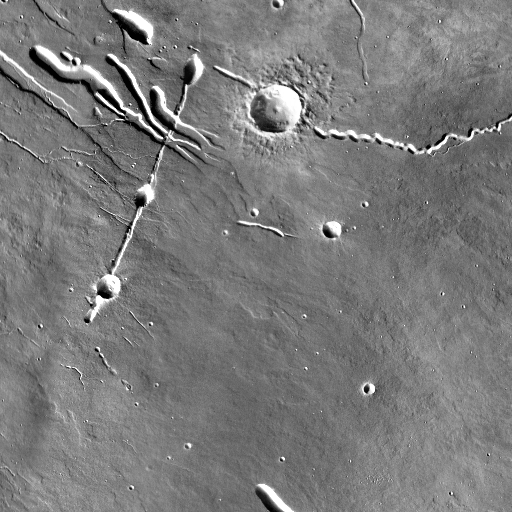
Crater classes present: Background, Other, Layered